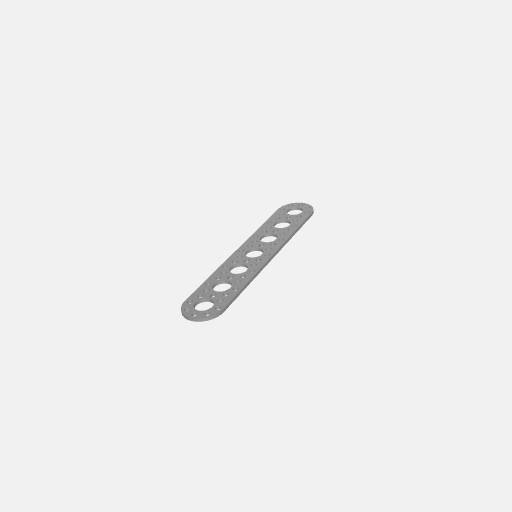
Part: PatternPlateRoundEnd7H